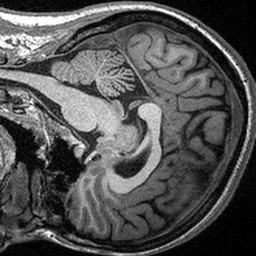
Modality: T1w
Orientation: sagittal
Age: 40
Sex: female
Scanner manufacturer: siemens
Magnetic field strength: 3 T
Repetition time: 2.3 s
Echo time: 0.00298 s